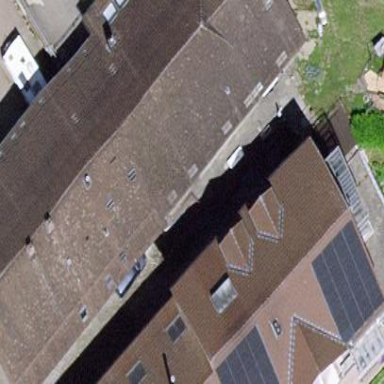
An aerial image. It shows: Residential building.